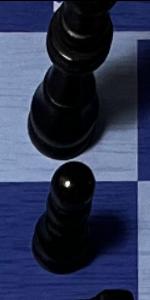
Label: Pawn_Black